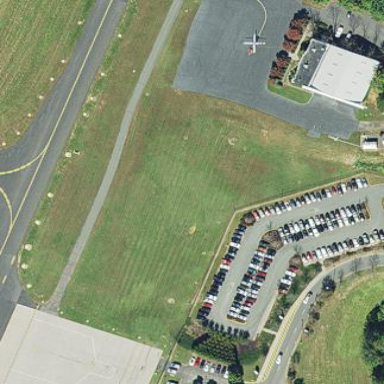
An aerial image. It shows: Apron at the airport.